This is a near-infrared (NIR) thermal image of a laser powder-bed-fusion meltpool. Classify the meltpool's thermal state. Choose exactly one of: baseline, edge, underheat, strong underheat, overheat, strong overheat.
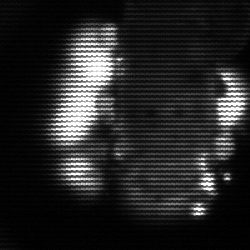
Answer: strong underheat